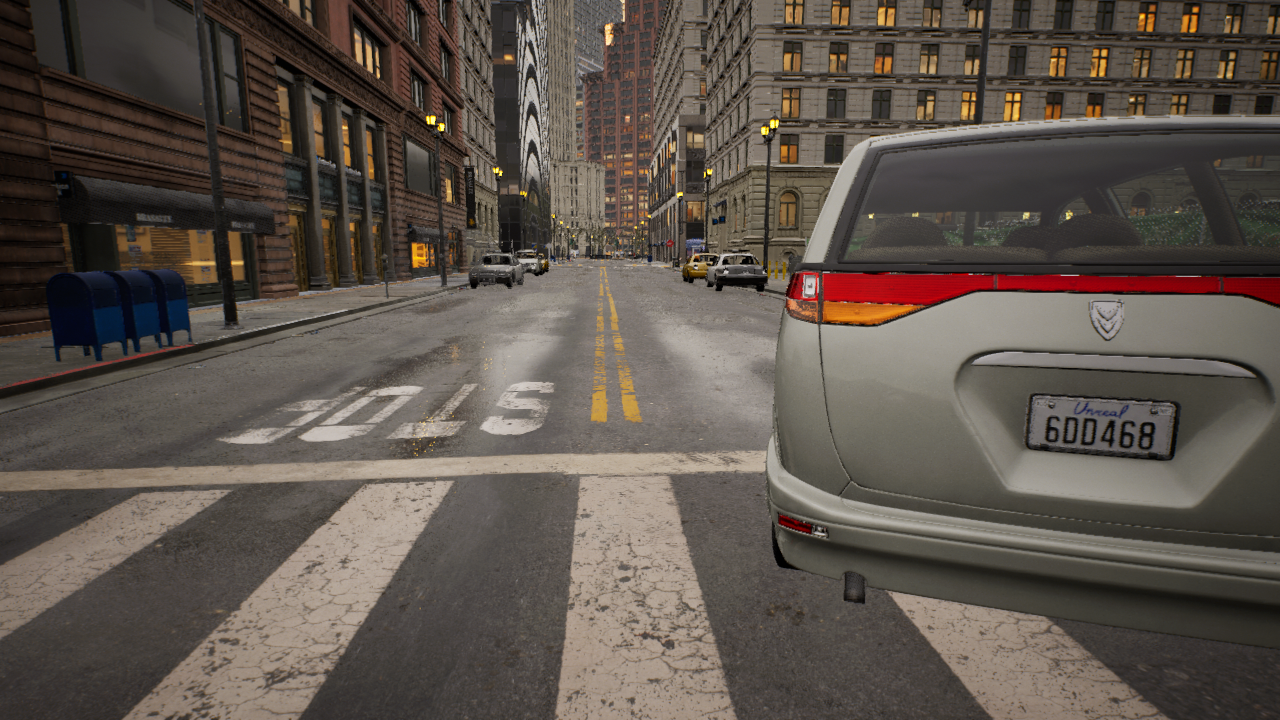
Venue: intersection
Lighting: golden hour
Vehicle rig: minivan